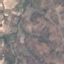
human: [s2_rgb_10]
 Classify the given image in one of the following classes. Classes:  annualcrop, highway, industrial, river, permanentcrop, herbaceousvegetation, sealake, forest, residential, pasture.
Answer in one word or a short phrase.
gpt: PermanentCrop